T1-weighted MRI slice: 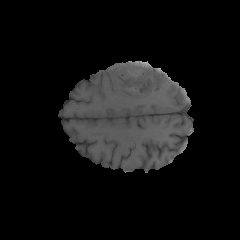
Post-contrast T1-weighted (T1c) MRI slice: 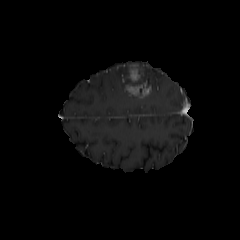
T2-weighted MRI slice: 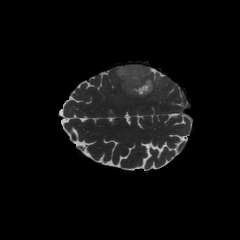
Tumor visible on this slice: yes